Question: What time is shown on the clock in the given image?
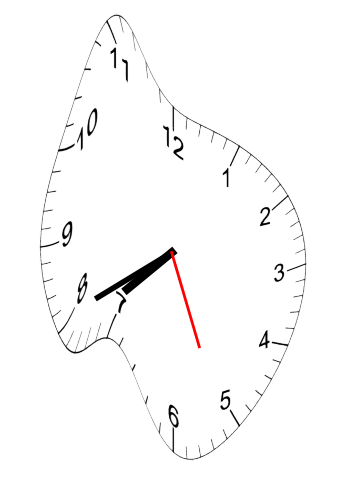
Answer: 07:40:26